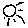
Label: sun